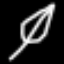
Label: leaf